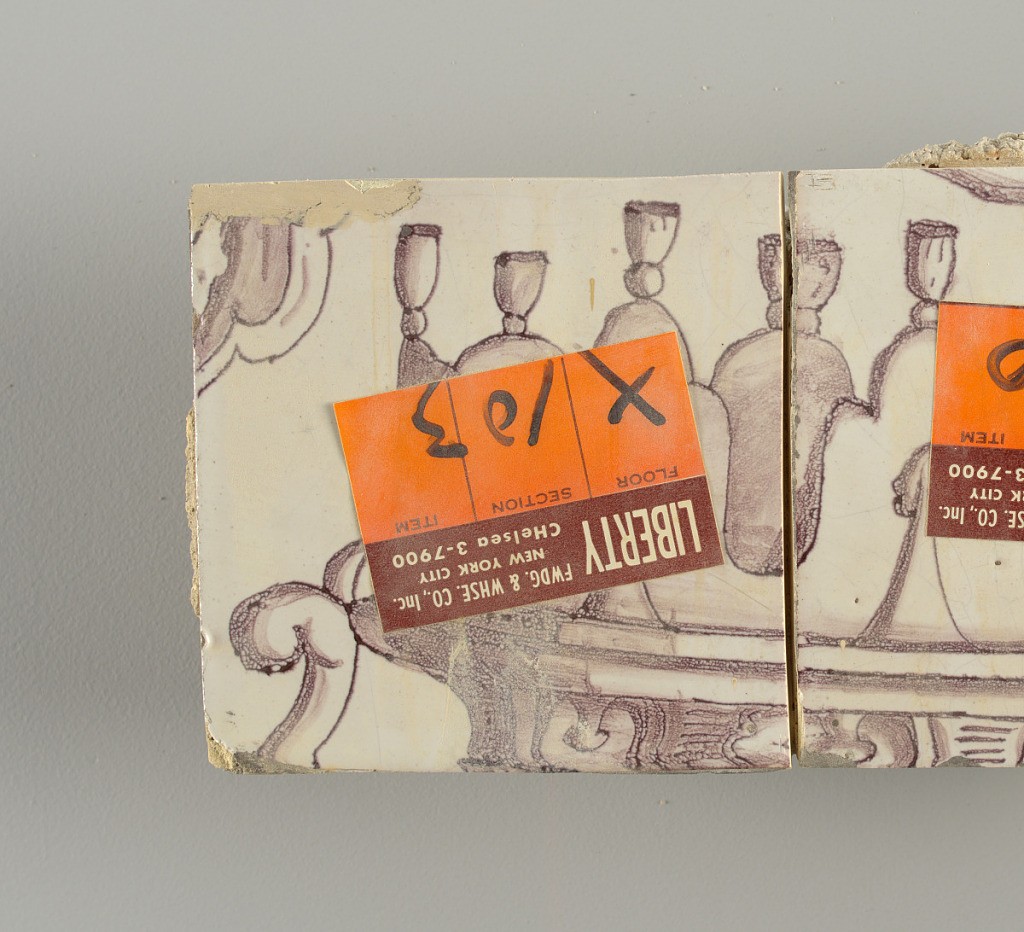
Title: Tile wall facing
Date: ca. 1725
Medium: Tin-glazed earthenware, underglaze
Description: Horizontal rectangle.  Thirty tiles wide and twenty-three tiles high with opening for fireplace eleven tiles wide and ten high.  Foliage arabesques disposed about three vertical axes from which are emphazised by urns at center and right, and at left by the figure of a standing woman carrying an infant on her arm and accompanied by two children.